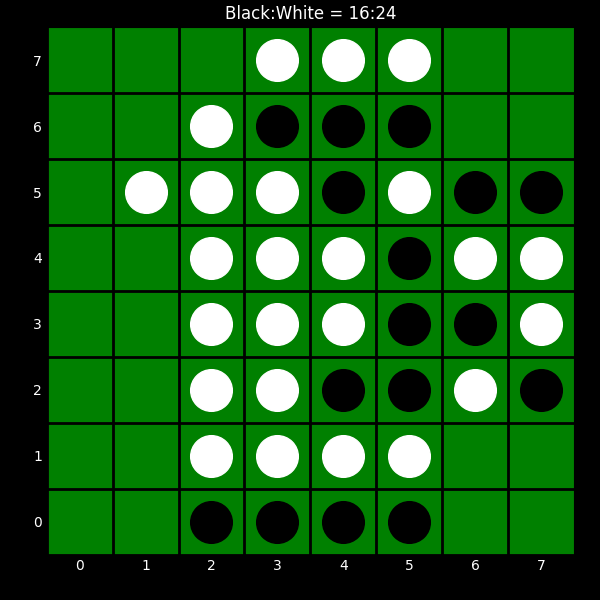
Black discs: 16
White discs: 24